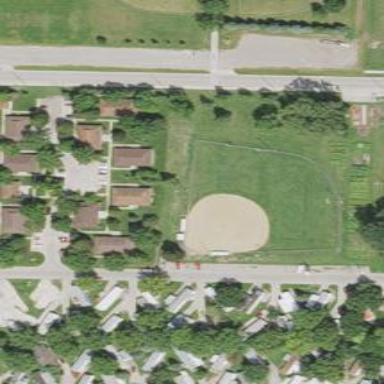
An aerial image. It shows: Baseball pitch for leisure land activities.